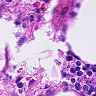
Metastatic tissue present: no